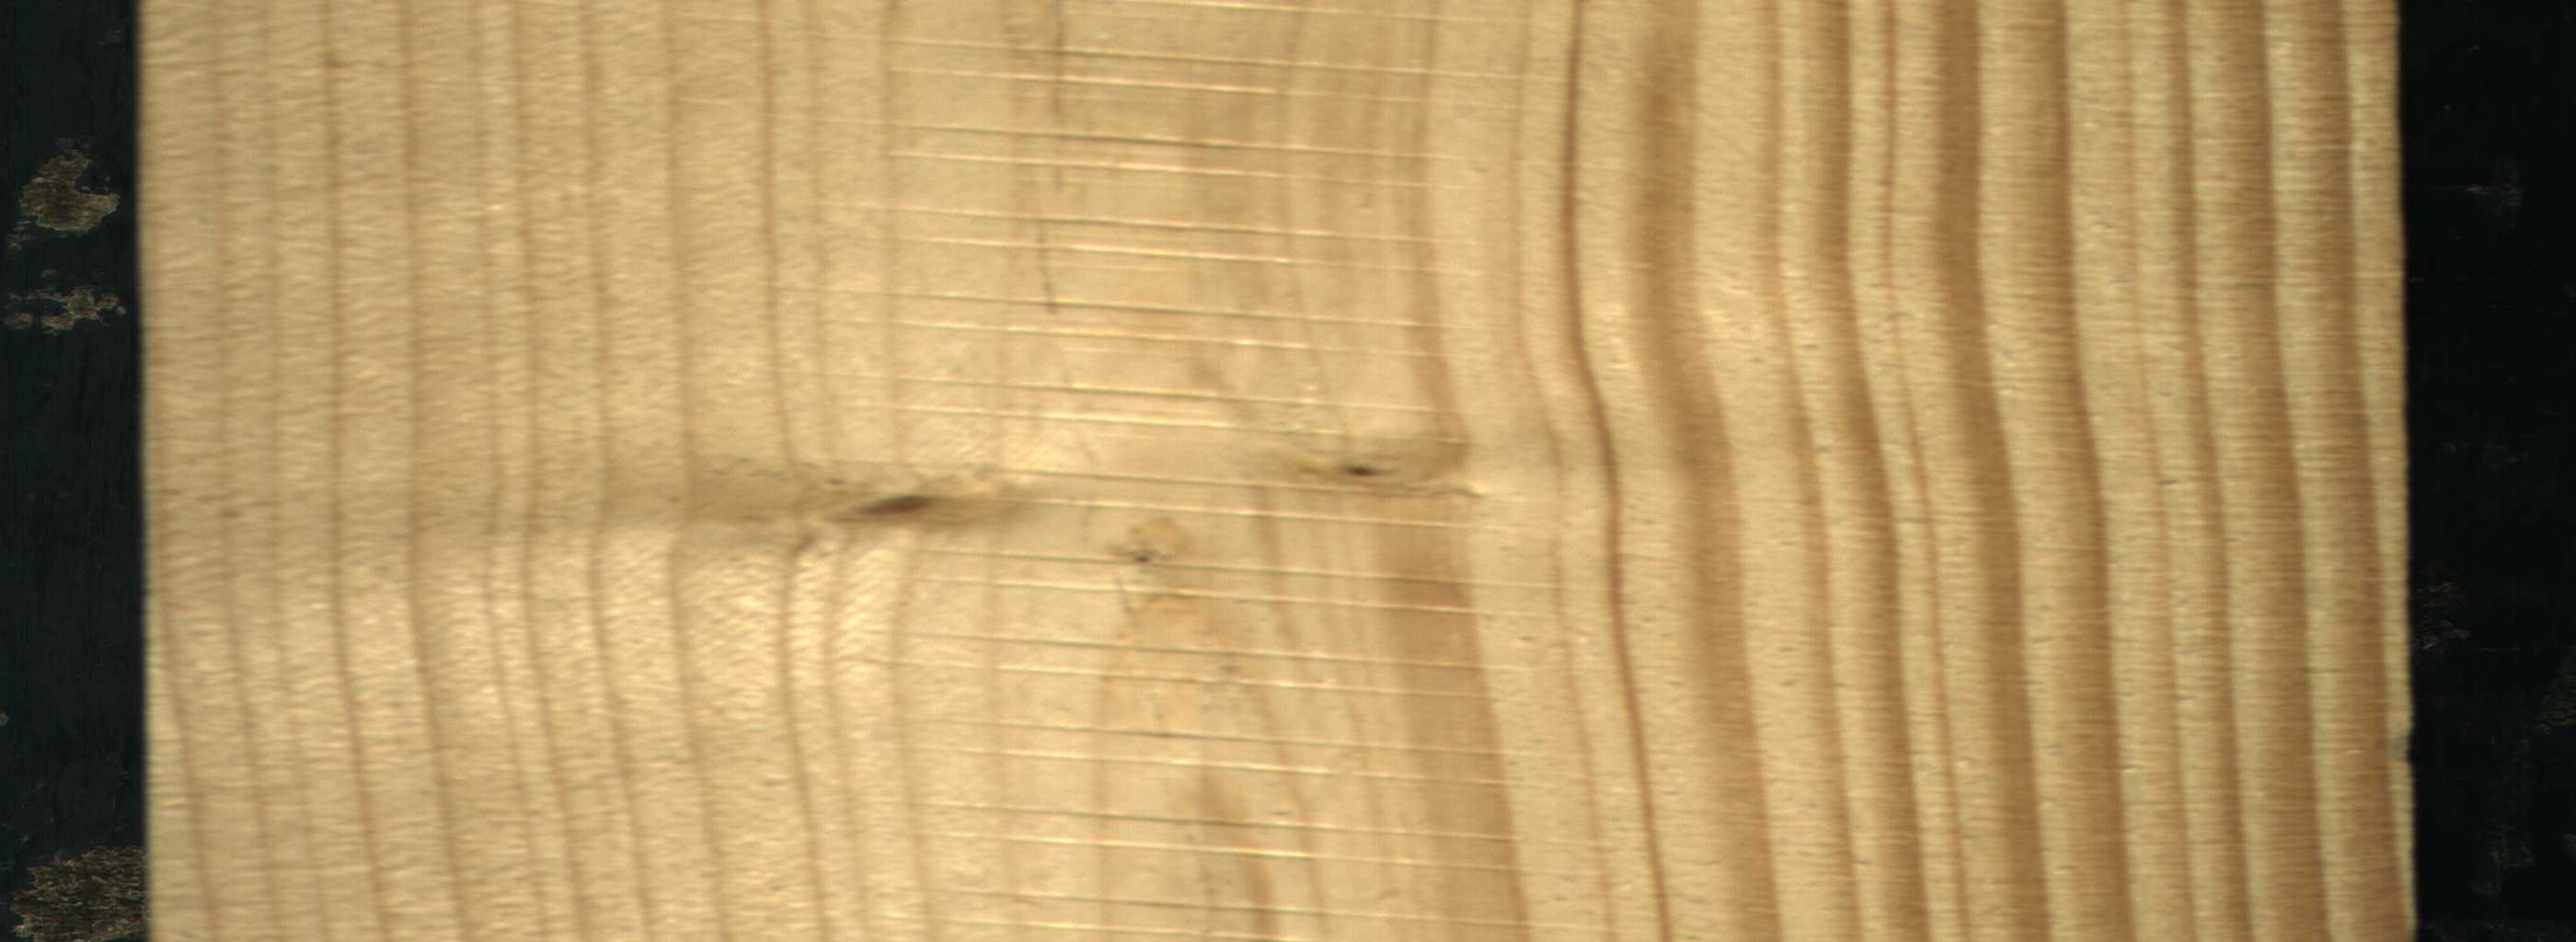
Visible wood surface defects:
Live_Knot
Live_Knot